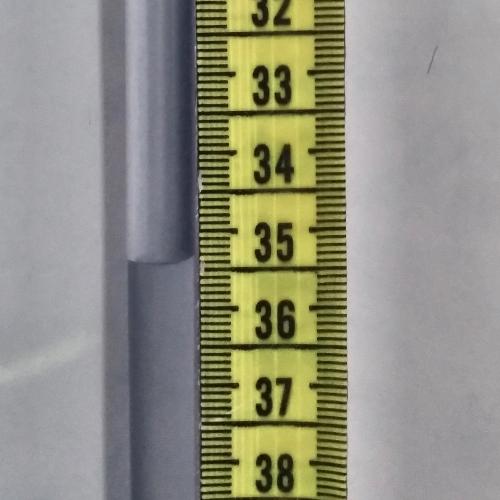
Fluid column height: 35.4 cm